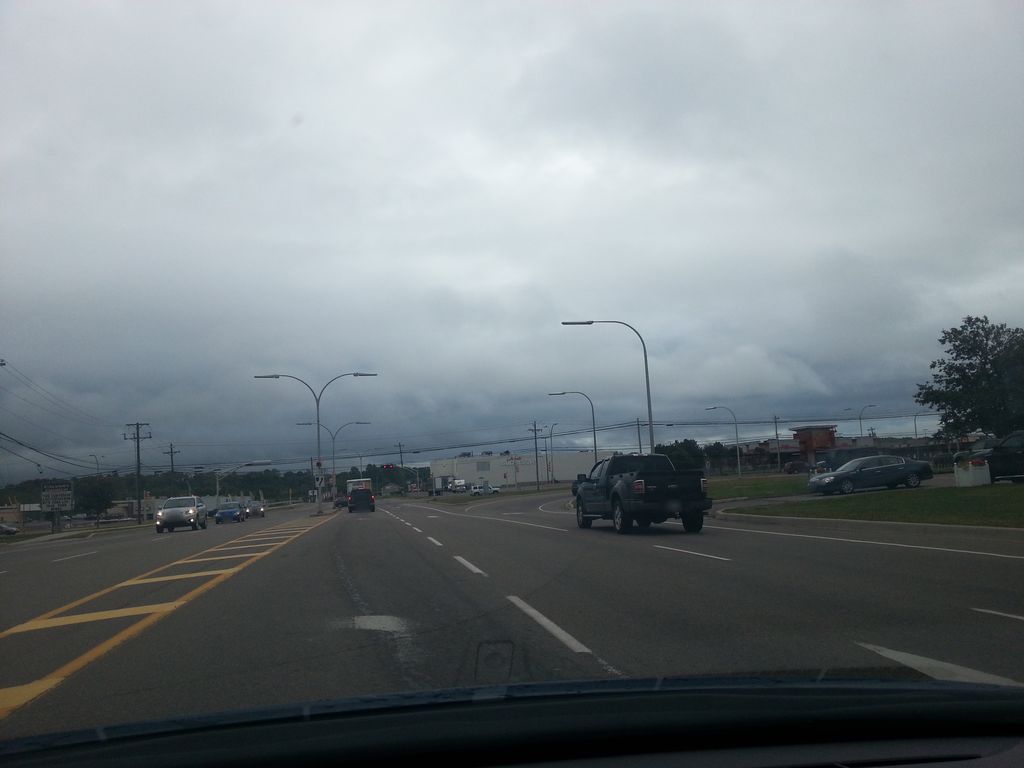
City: charlottetown